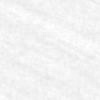
Label: change